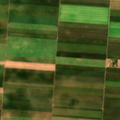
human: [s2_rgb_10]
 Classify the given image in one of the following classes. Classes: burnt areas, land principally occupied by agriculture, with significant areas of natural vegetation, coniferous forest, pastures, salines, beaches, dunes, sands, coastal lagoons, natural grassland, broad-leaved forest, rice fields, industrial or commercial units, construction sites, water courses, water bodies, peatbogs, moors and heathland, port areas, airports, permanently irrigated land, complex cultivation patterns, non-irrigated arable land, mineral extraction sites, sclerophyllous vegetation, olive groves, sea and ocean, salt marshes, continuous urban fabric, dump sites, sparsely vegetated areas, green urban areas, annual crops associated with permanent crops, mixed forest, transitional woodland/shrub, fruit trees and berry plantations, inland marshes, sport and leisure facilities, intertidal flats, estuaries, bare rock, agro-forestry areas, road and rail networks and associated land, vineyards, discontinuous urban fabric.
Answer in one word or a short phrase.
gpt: non-irrigated arable land